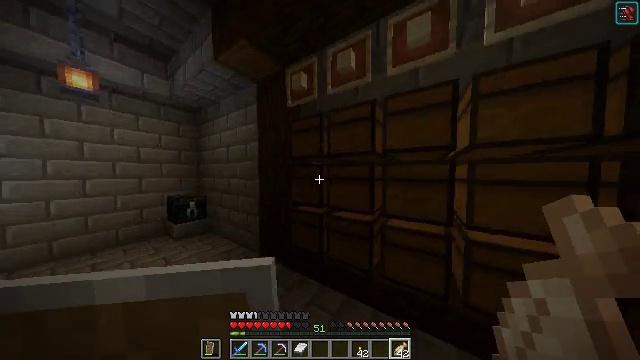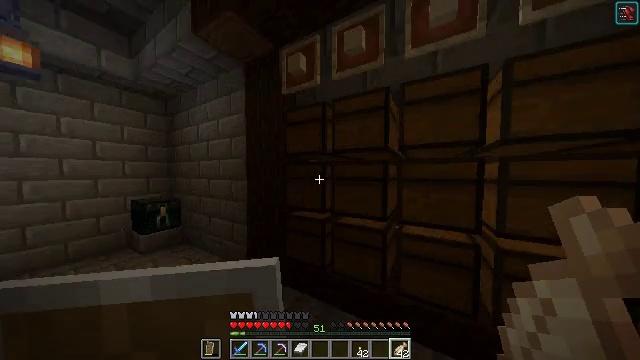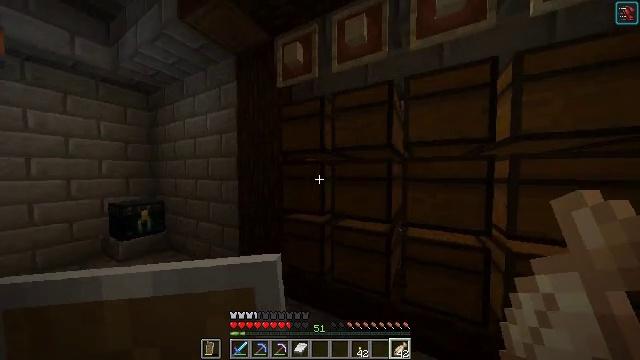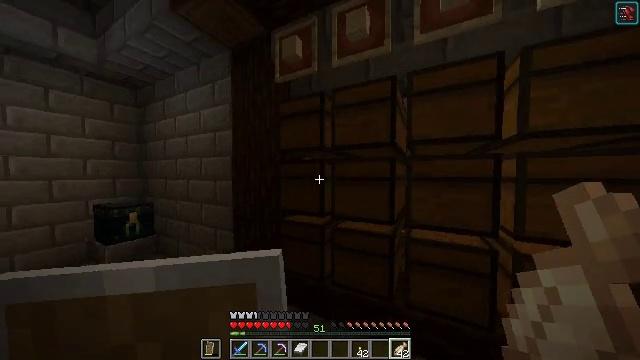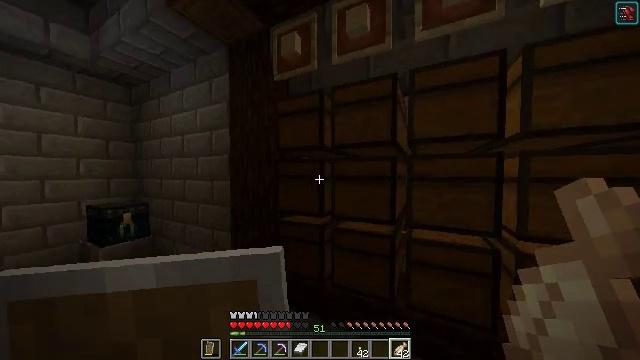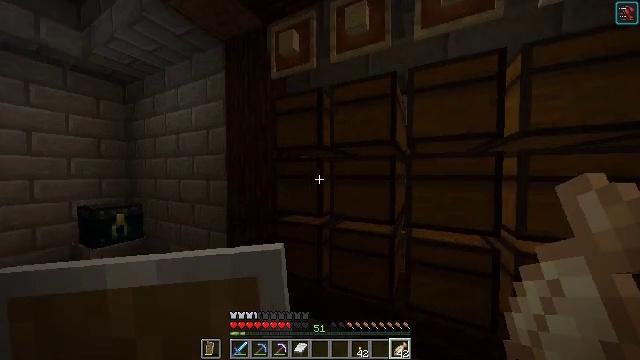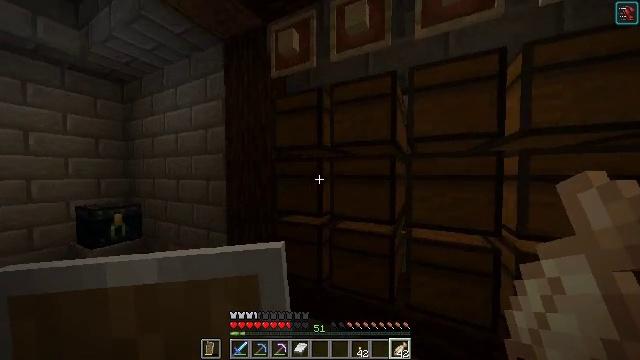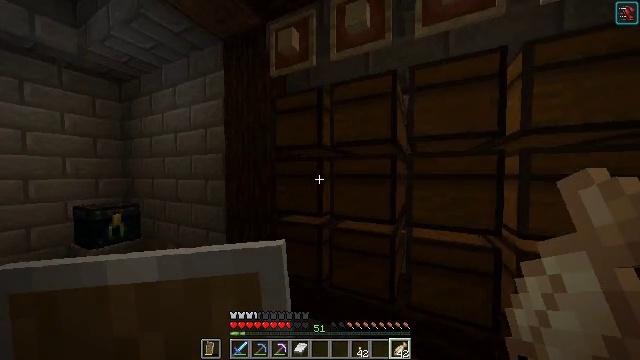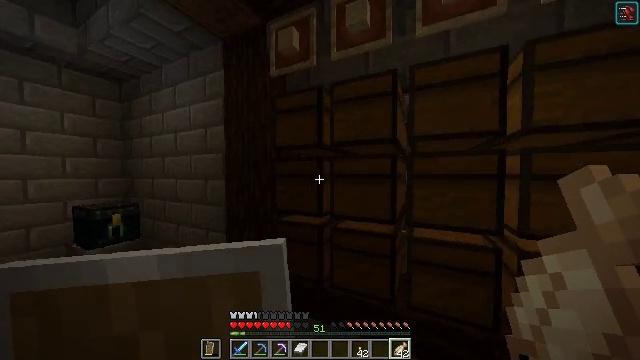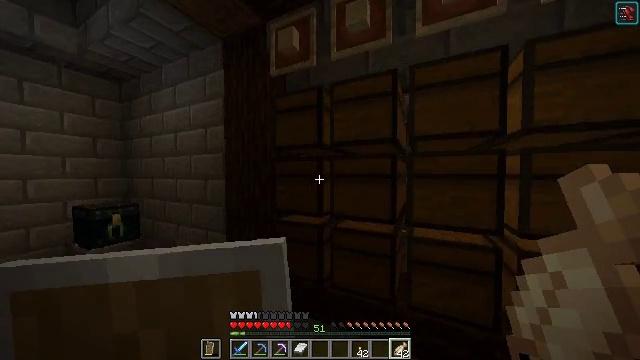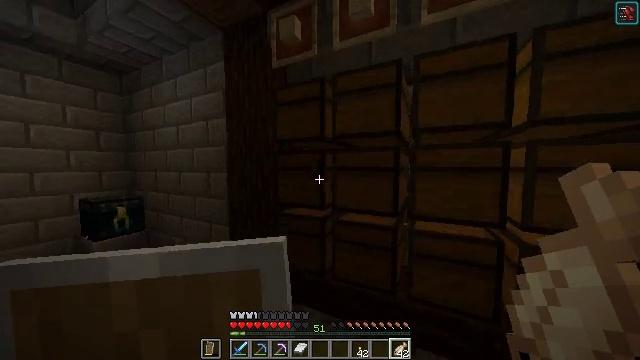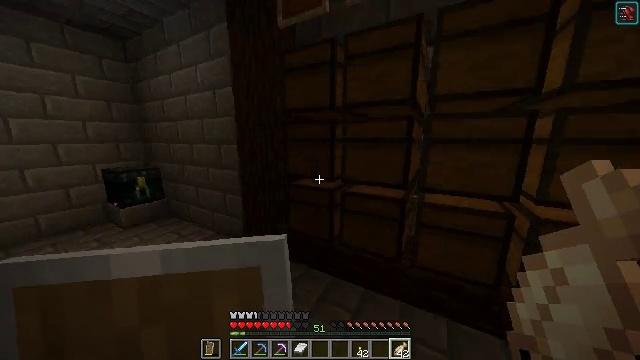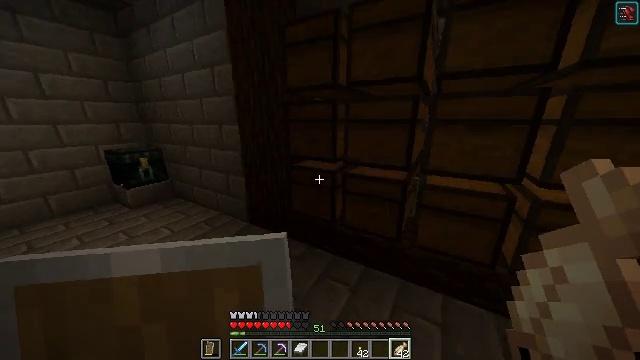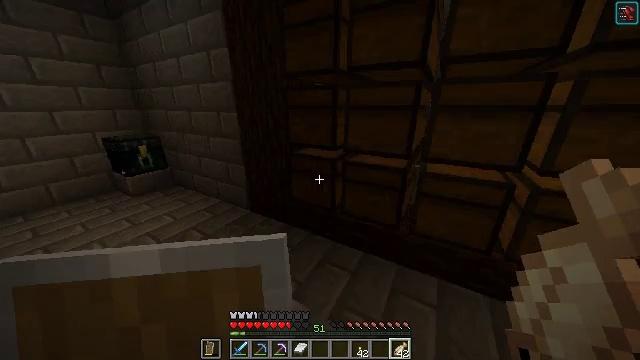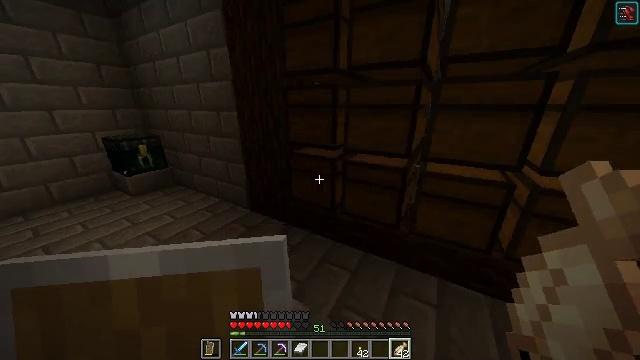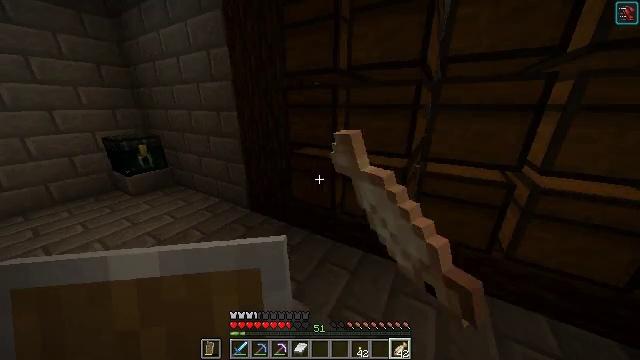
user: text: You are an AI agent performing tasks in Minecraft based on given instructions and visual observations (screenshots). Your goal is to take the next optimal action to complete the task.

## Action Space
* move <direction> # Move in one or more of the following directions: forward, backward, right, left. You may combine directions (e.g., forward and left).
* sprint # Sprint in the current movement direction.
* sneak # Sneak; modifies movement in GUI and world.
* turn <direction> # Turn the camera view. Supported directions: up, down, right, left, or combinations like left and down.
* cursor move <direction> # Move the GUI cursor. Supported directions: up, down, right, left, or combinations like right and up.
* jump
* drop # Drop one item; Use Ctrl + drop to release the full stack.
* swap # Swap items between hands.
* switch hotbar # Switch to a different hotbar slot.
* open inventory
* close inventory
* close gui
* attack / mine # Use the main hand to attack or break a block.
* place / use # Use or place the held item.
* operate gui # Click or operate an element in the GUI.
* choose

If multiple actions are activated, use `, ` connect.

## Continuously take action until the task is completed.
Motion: motion action
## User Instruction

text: Create TNT using the crafting table.
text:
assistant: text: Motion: turn right
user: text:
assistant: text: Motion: turn right
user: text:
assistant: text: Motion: no_op
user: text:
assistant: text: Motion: no_op
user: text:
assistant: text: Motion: no_op
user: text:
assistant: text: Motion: no_op
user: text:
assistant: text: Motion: no_op
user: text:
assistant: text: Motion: no_op
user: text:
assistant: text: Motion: no_op
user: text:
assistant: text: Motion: turn down
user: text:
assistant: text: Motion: turn left and down
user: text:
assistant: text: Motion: turn down
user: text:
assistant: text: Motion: turn down
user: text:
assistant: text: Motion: use / place
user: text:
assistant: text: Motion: use / place
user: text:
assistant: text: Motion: no_op
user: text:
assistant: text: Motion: no_op
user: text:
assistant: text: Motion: no_op
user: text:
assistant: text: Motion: no_op
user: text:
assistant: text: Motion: no_op
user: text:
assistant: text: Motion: no_op
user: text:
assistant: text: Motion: no_op
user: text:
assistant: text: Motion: no_op
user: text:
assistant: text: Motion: no_op
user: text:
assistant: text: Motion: no_op
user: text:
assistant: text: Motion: cursor move right
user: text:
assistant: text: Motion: cursor move right and up
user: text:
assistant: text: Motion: cursor move right
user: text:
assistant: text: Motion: no_op
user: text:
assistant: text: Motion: close inventory